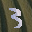
Label: 3